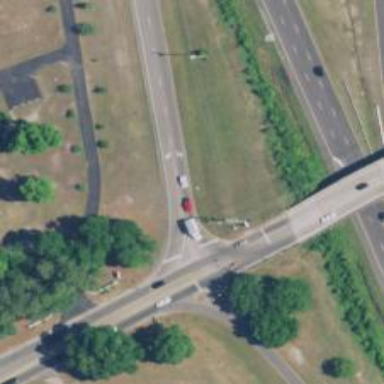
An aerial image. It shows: Trunk link highway.